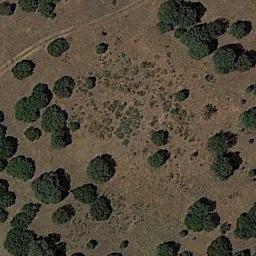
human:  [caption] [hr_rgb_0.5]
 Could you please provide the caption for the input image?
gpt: There is a wood in this jungle .

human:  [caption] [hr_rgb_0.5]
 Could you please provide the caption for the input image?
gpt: Some disconnected green chaparrals grow on the wasteland and a dirt road goes through the wasteland .

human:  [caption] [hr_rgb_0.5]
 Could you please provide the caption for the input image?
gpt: The chaparral is consist of some green bushes on the desert .

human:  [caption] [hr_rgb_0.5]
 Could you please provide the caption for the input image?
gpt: Chaparral is half dense and half sparse in the sand .

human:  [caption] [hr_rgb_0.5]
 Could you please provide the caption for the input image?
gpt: The plants in the chaparral are not evenly distributed .